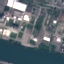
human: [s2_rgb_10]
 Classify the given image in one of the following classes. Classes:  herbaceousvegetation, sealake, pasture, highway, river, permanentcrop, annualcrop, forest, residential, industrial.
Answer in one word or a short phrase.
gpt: Industrial